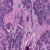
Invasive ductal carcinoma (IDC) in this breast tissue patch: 1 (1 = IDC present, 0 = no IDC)